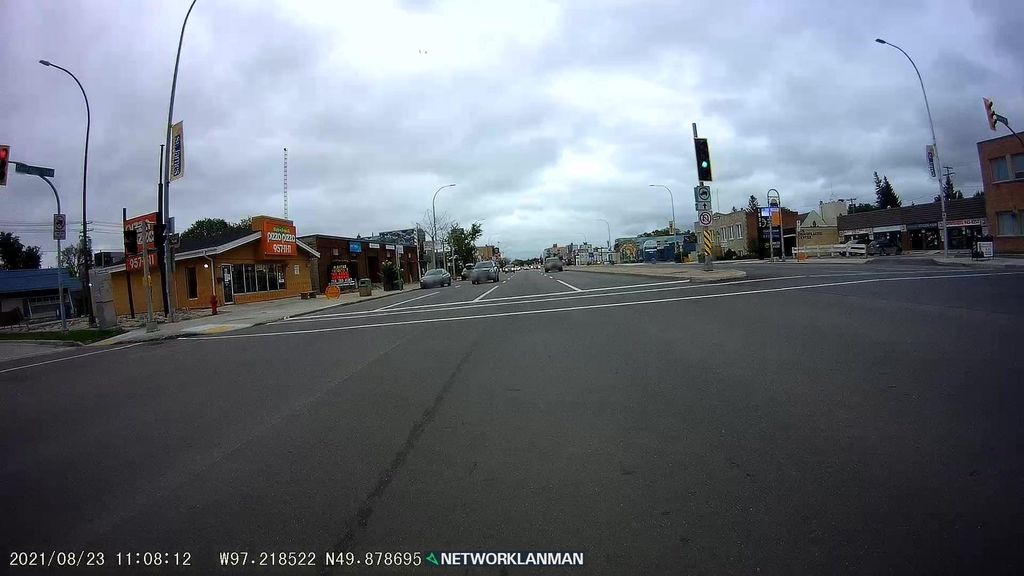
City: winnipeg